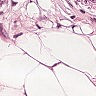
Metastatic tissue present: yes